Aerial crown-view tile of a tropical tree (Barro Colorado Island, Panama), acquired 20250217:
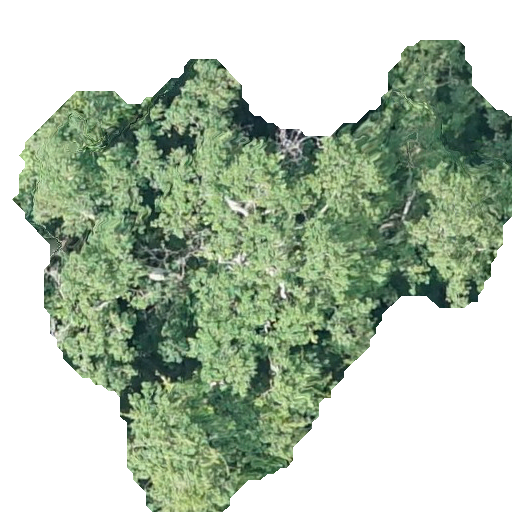
Species: Terminalia oblonga
GBIF accepted scientific name: Terminalia oblonga
Crown area: 214.849 m²